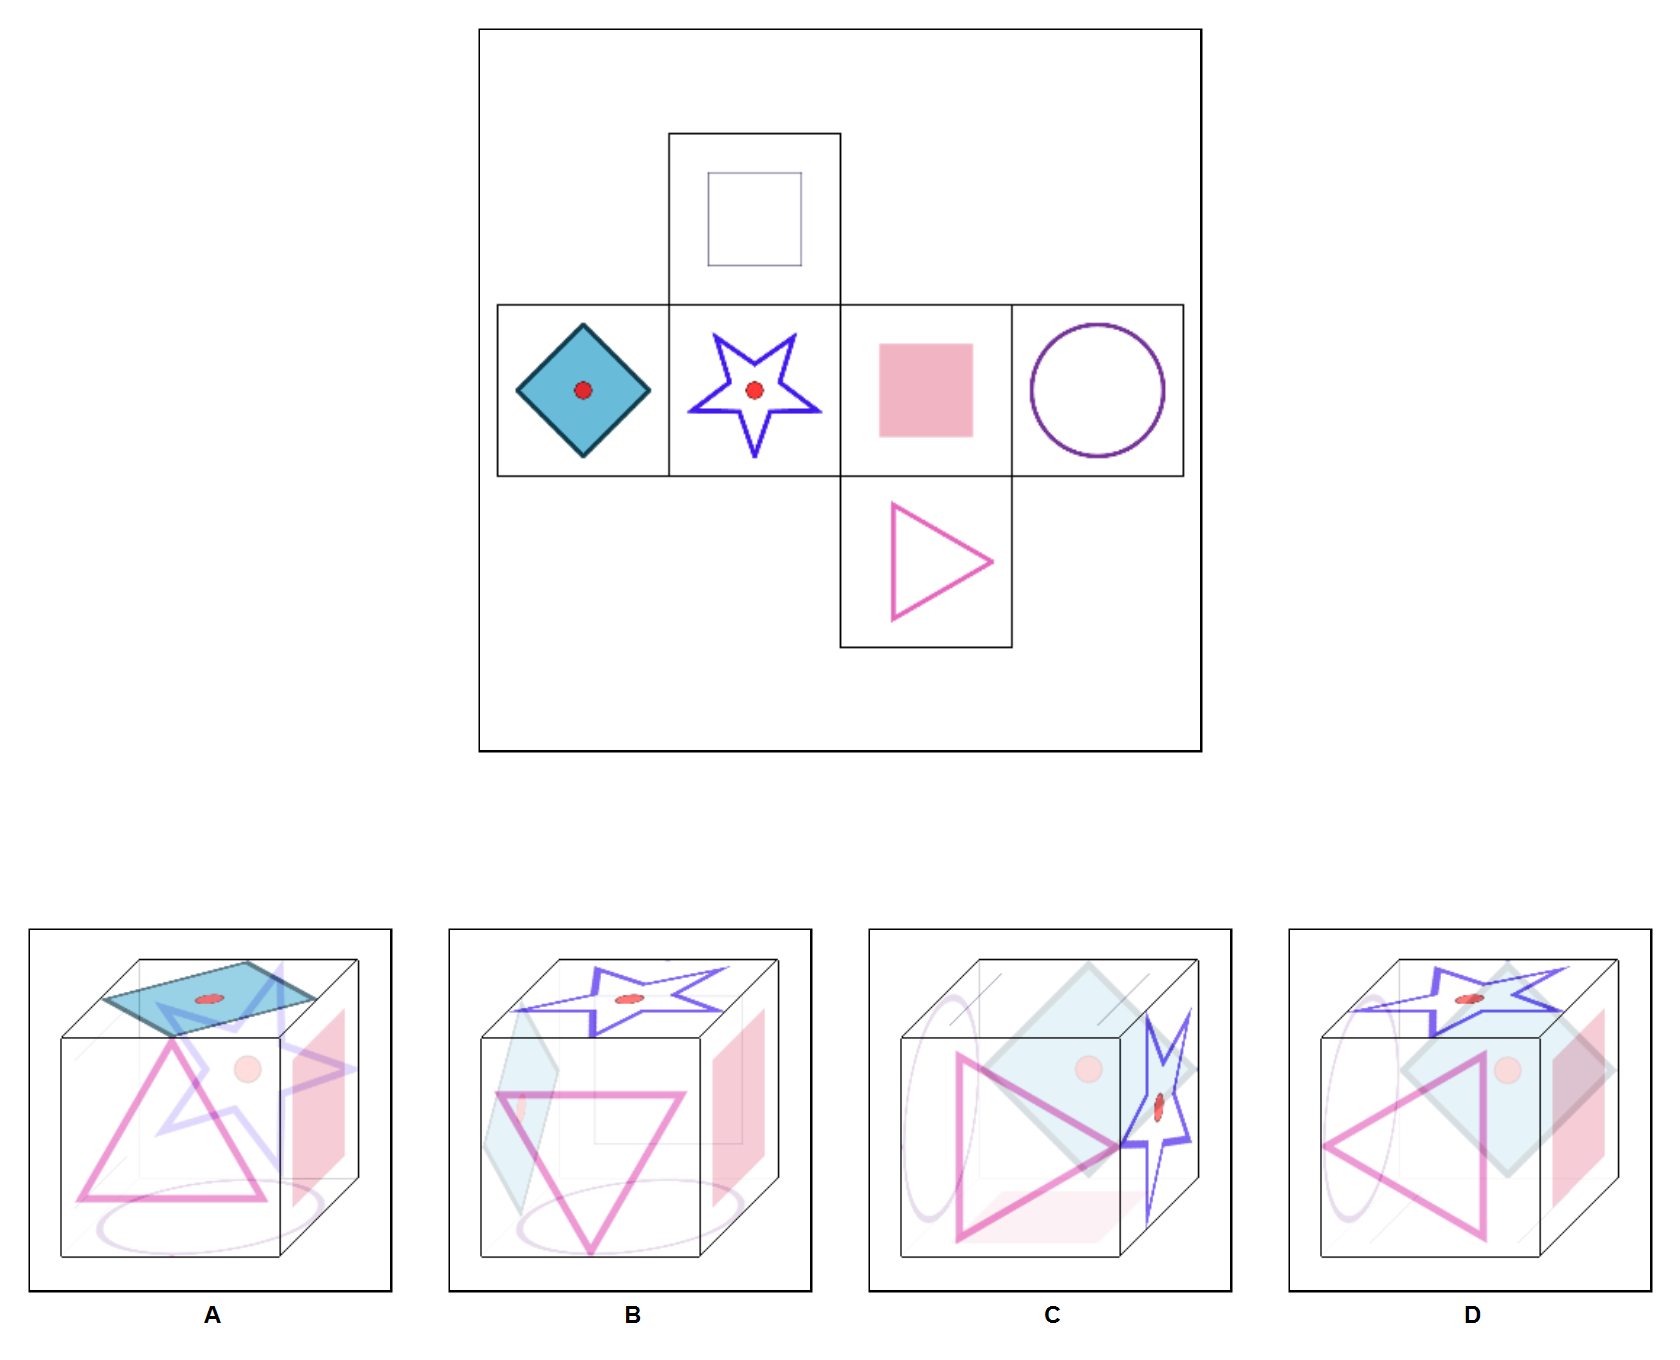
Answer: B